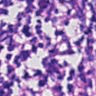
Metastatic tissue present: no